【题型】选择题　【知识点】解析几何　【难度】medium
已知双曲线 \(\dfrac{x^2}{a^2} - \dfrac{y^2}{b^2} = 1\ (a > 0,b > 0)\) 的左、右焦点分别是 \(F_1\)，\(F_2\)，经过 \(F_2\) 的直线与双曲线的右支相交于 \(P\)，\(Q\) 两点，且 \(|PF_1|:|PQ|:|QF_1| = 2:2:1\)，则双曲线的离心率等于（　）

A. \(\sqrt{2}\)　　B. \(\sqrt{3}\)　　C. \(2\)　　D. \(3\)
【解答】
\textbf{【答案】} \(\boldsymbol{C}\)

\vspace{1em}

\textbf{【分析】} 设 \(|QF_1| = m\)，由已知结合双曲线的定义用 \(a\) 表示 \(|PF_1|\)，\(|PF_2|\)，\(|QF_1|\)，\(|QF_2|\)，利用等腰三角形性质求出 \(\cos \angle F_1QF_2\)，再在 \(\triangle QF_1F_2\) 中利用余弦定理列式即可求得双曲线的离心率。

\vspace{1em}

\textbf{【解析】} 令 \(|QF_1| = m\)，由 \(|PF_1|:|PQ|:|QF_1| = 2:2:1\)，得 \(|PF_1| = |PQ| = 2m\)，

由双曲线的定义，得 \(|PF_1| - |PF_2| = |QF_1| - |QF_2| = 2a\)，则 \(|PF_2| = 2m - 2a\)，\(|QF_2| = m - 2a\)，

而 \(|PF_2| + |QF_2| = |PQ| = 2m\)，因此 \(m = 4a\)，\(|PF_1| = |PQ| = 8a\)，\(|QF_1| = 4a\)，\(|QF_2| = 2a\)，

在等腰 \(\triangle PQF_1\) 中，
\[
\cos \angle F_1QF_2 = \dfrac{\dfrac{1}{2}|QF_1|}{|PQ|} = \dfrac{1}{4},
\]

令双曲线 \(\dfrac{x^2}{a^2} - \dfrac{y^2}{b^2} = 1\) 的半焦距为 \(c\)，

在 \(\triangle QF_1F_2\) 中，由余弦定理得：\(|F_1F_2|^2 = |QF_1|^2 + |QF_2|^2 - 2|QF_1||QF_2|\cos \angle F_1QF_2\)，

即 \((2c)^2 = (4a)^2 + (2a)^2 - 2 \cdot 4a \cdot 2a \cdot \dfrac{1}{4}\)，整理得 \(c^2 = 4a^2\)，则 \(e^2 = 4\)，

所以双曲线的离心率 \(e = 2\)。

故选：\(\boldsymbol{C}\)。
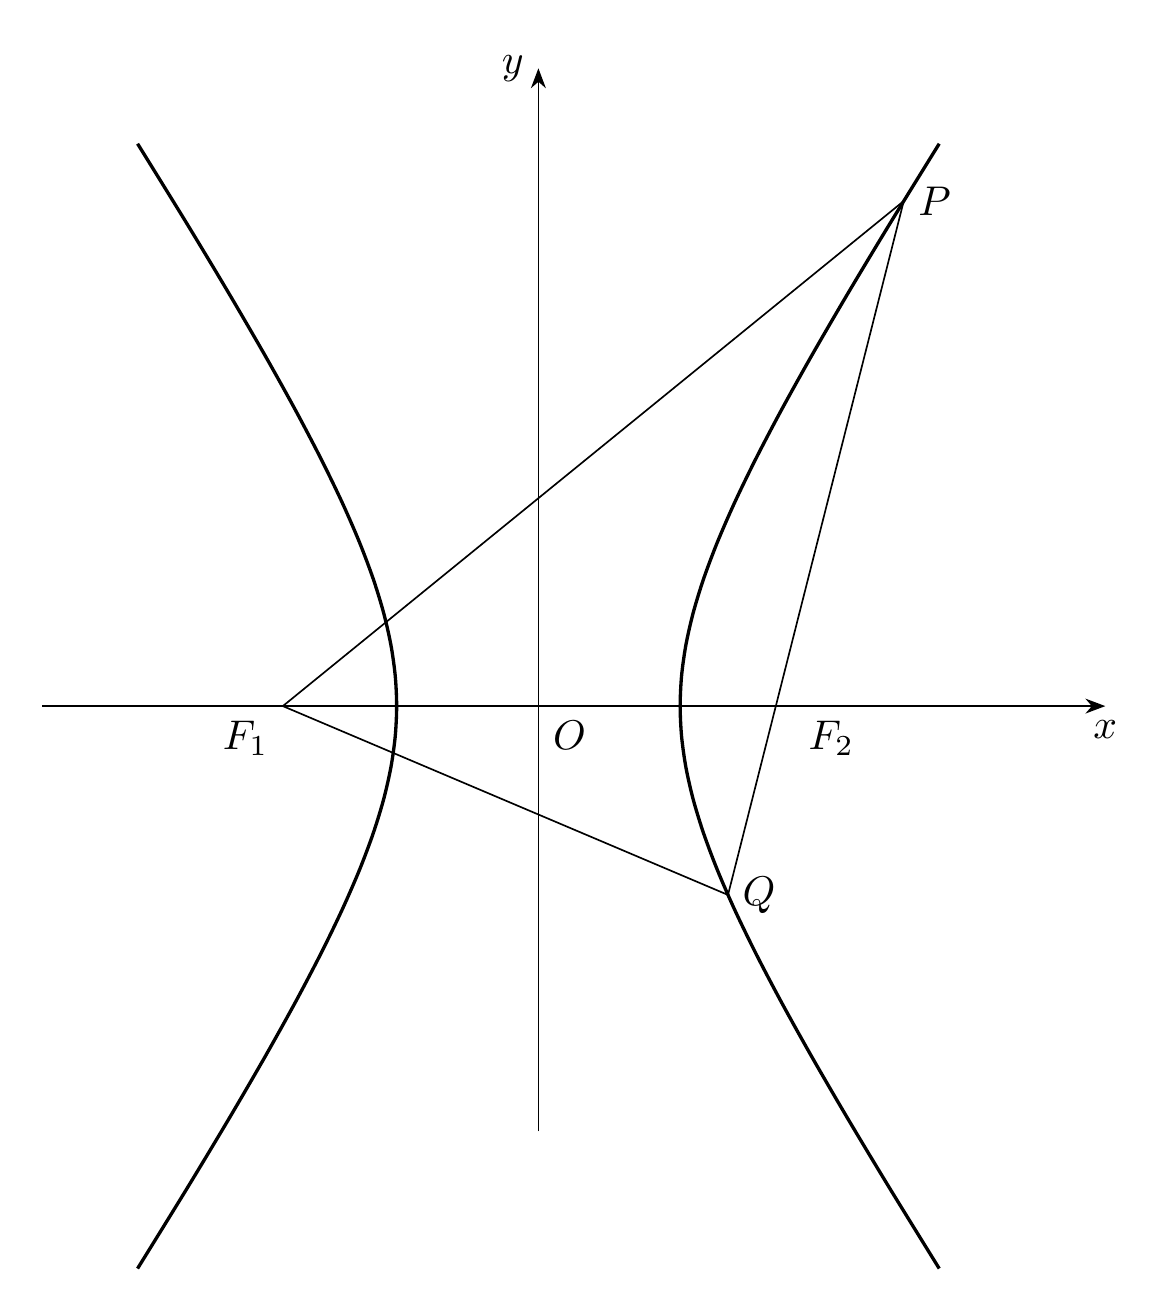